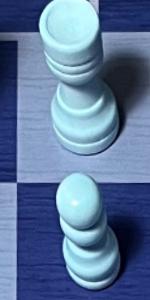
Label: Pawn_White